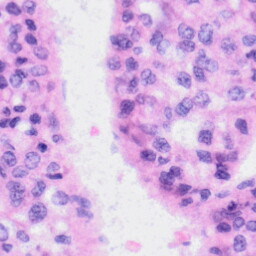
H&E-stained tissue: Liver